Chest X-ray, PA view. Patient: 43 years old, sex M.
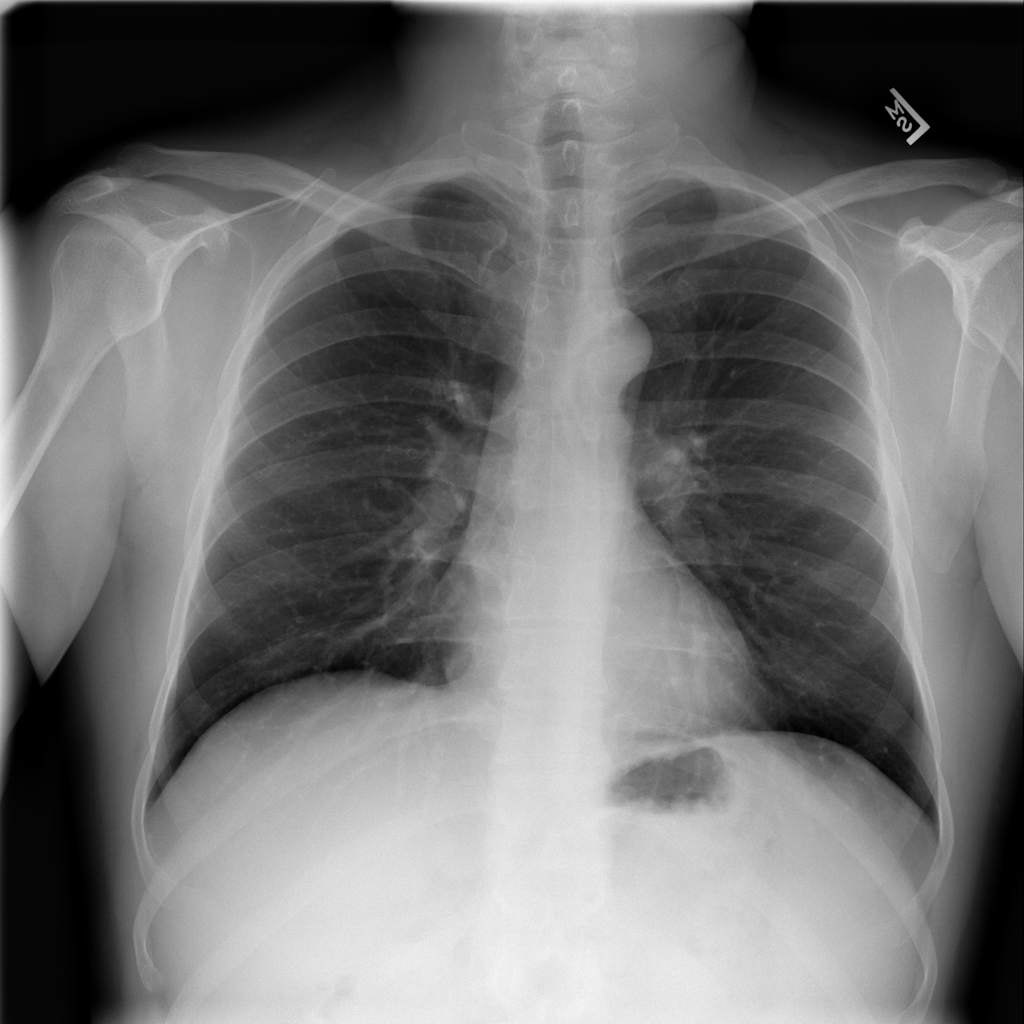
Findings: No Finding